Question: I am parsing xml using jquery. I attached an image that shows the sort of xml I want to parse. As you can see that it has several tags but I need to parse following in the order as it is appeared in the image.
'''
ROUTE
LENGTH time dist
WALK time dist
LINE code
STOP //<--- this stop means all stops in this line tag
NAME val //<--- val of every stop inside line tag
STOP //<--- this stop means all stops in this line tag
NAME val //<--- val of every stop inside line tag
STOP //<--- this stop means all stops in this line tag
NAME val //<--- val of every stop inside line tag
LINE code
STOP //<--- this stop means all stops in this line tag
NAME val //<--- val of every stop inside line tag
STOP //<--- this stop means all stops in this line tag
NAME val //<--- val of every stop inside line tag
STOP //<--- this stop means all stops in this line tag
NAME val //<--- val of every stop inside line tag
WALK time dist
'''
Note: there could be 1, 2 or more than 2 LINES tags.
My current code does show data but for only one i.e. first LINE and only first STOP inside that LINE. So how can I parse this xml so that I could display it as it is in XML?
Here is my code
'''
parseXMLForRoute = function (xmlObject) {
var xmlObj = $(xmlObject).find('ROUTE');
xmlObj.each(function () {
var el = $(this),
startTime = el.find('WALK').find('LENGTH').attr('time'),
distance = el.find('WALK').find('LENGTH').attr('dist'),
routeTime = el.find('LENGTH').attr('time'),
routeDist = el.find('LENGTH').attr('dist'),
busNumber = el.find('LINE').attr('code').slice(1, 4),
busStops = el.find('LINE').find('STOP').find('NAME').attr('val');
container.append(createDOMElement('h4', '', '', 'Departure'))
.append(createDOMElement('p', '', '', from))
.append(createDOMElement('p', '', '', "Route Time: " + routeTime))
.append(createDOMElement('p', '', '', "Route Dist: " + routeDist))
.append(createDOMElement('section', '', '', 'WALK PIC'))
.append(createDOMElement('p', '', '', "Walk Time: " + startTime))
.append(createDOMElement('p', '', '', "Walk Dist: " + distance))
.append(createDOMElement('p', '', '', 'BUS PIC'))
.append(createDOMElement('p', '', '', "Bus Number: " + parseLineNumbers(xmlObj)))
.append(createDOMElement('p', '', '', "Bus Stops: " + busStops));
//console.log($(this).find('WALK'));
});
console.log($(xmlObject));
},
parseLineNumbers = function (xmlObject) {
console.log('len: ' + $(xmlObject).find('LINE').length);
$(xmlObject).find('LINE').each(function () {
console.log($(this).attr('code').slice(1, 4));
});
//console.log($(xmlObject).find('LINE').attr('code').slice(1, 4));
},
createDOMElement = function (tagName, classs, id, data) {
return '<' + tagName + ' class="' + classs + '" id="' + id + '">' + data + '</' + tagName + '>';
}
'''
here is xml

I want to have output something similar to below
'''
Starting street address
WALK this amount of distance(e.g. 1 meter) for some time(e.g. 1 min)
STOP name // after walking then user reached to this stop
code // code attribute inside LINE tag which is a bus number
then display the name and times of all stops in this LINE
code // code attribute inside SECOND LINE
then display all the stops name and times in this second LINE
then walk for some distance(e.g. 1 meter) and some time(e.g. 1 min)
Destination address
'''
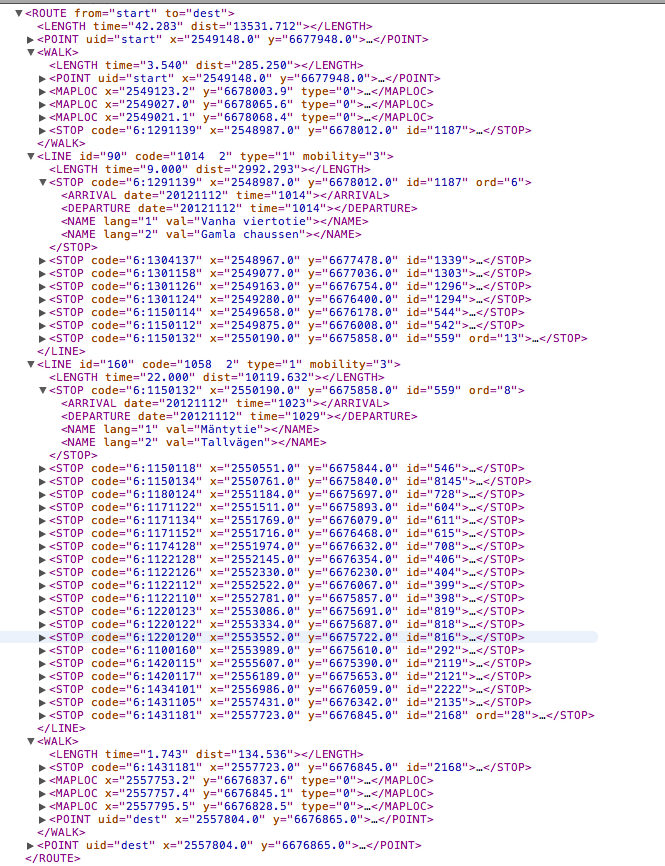
Answer: You need to iterate over the bus lines and inside each bus line over the bus stops. I hope this leads you in the right directiion.
'''
parseXMLForRoute = function (xmlObject) {
var route = $(xmlObject).find('ROUTE');
route.each(function() {
var el = $(this);
var startTime = el.find('WALK').find('LENGTH').attr('time');
var distance = el.find('WALK').find('LENGTH').attr('dist');
var routeTime = el.find('LENGTH').attr('time');
var routeDist = el.find('LENGTH').attr('dist');
var lines = el.find('LINE');
container.append(createDOMElement('h4', '', '', 'Departure'))
.append(createDOMElement('p', '', '', from))
.append(createDOMElement('p', '', '', "Route Time: " + routeTime))
.append(createDOMElement('p', '', '', "Route Dist: " + routeDist))
.append(createDOMElement('section', '', '', 'WALK PIC'))
.append(createDOMElement('p', '', '', "Walk Time: " + startTime))
.append(createDOMElement('p', '', '', "Walk Dist: " + distance))
// now iterate over every bus line
lines.each(function() {
var el = $(this);
var busCode = el.attr('code').slice(1,4);
container.append(createDOMElement('p', '', '', 'BUS PIC'))
.append(createDOMElement('p', '', '', 'Bus Number: ' + busCode));
var stops = el.find('STOP');
var stops_list = []; // this will hold bus stop names
// now iterate over every bus stop
stops.each(function() {
var el = $(this).find('NAME');
stops_list.push(el.attr('val'));
});
container.append(createDOMElement('p', '', '', 'Bus Stops: ' + stops_list.join(',')));
});
});
}
'''
if '.find()' matches multiple elements it returns a set of matched elements. For example 'el.find('WALK')' in the example above actually contains two elements:
'''
el.find('WALK')[0].find('LENGTH').attr('time') == 3.540
el.find('WALK')[1].find('LENGTH').attr('time') == 1.743
'''
If you don't specify an index, you will be dealing with the first element
'''
el.find('WALK').find('LENGTH').attr('time') == 3.540
'''